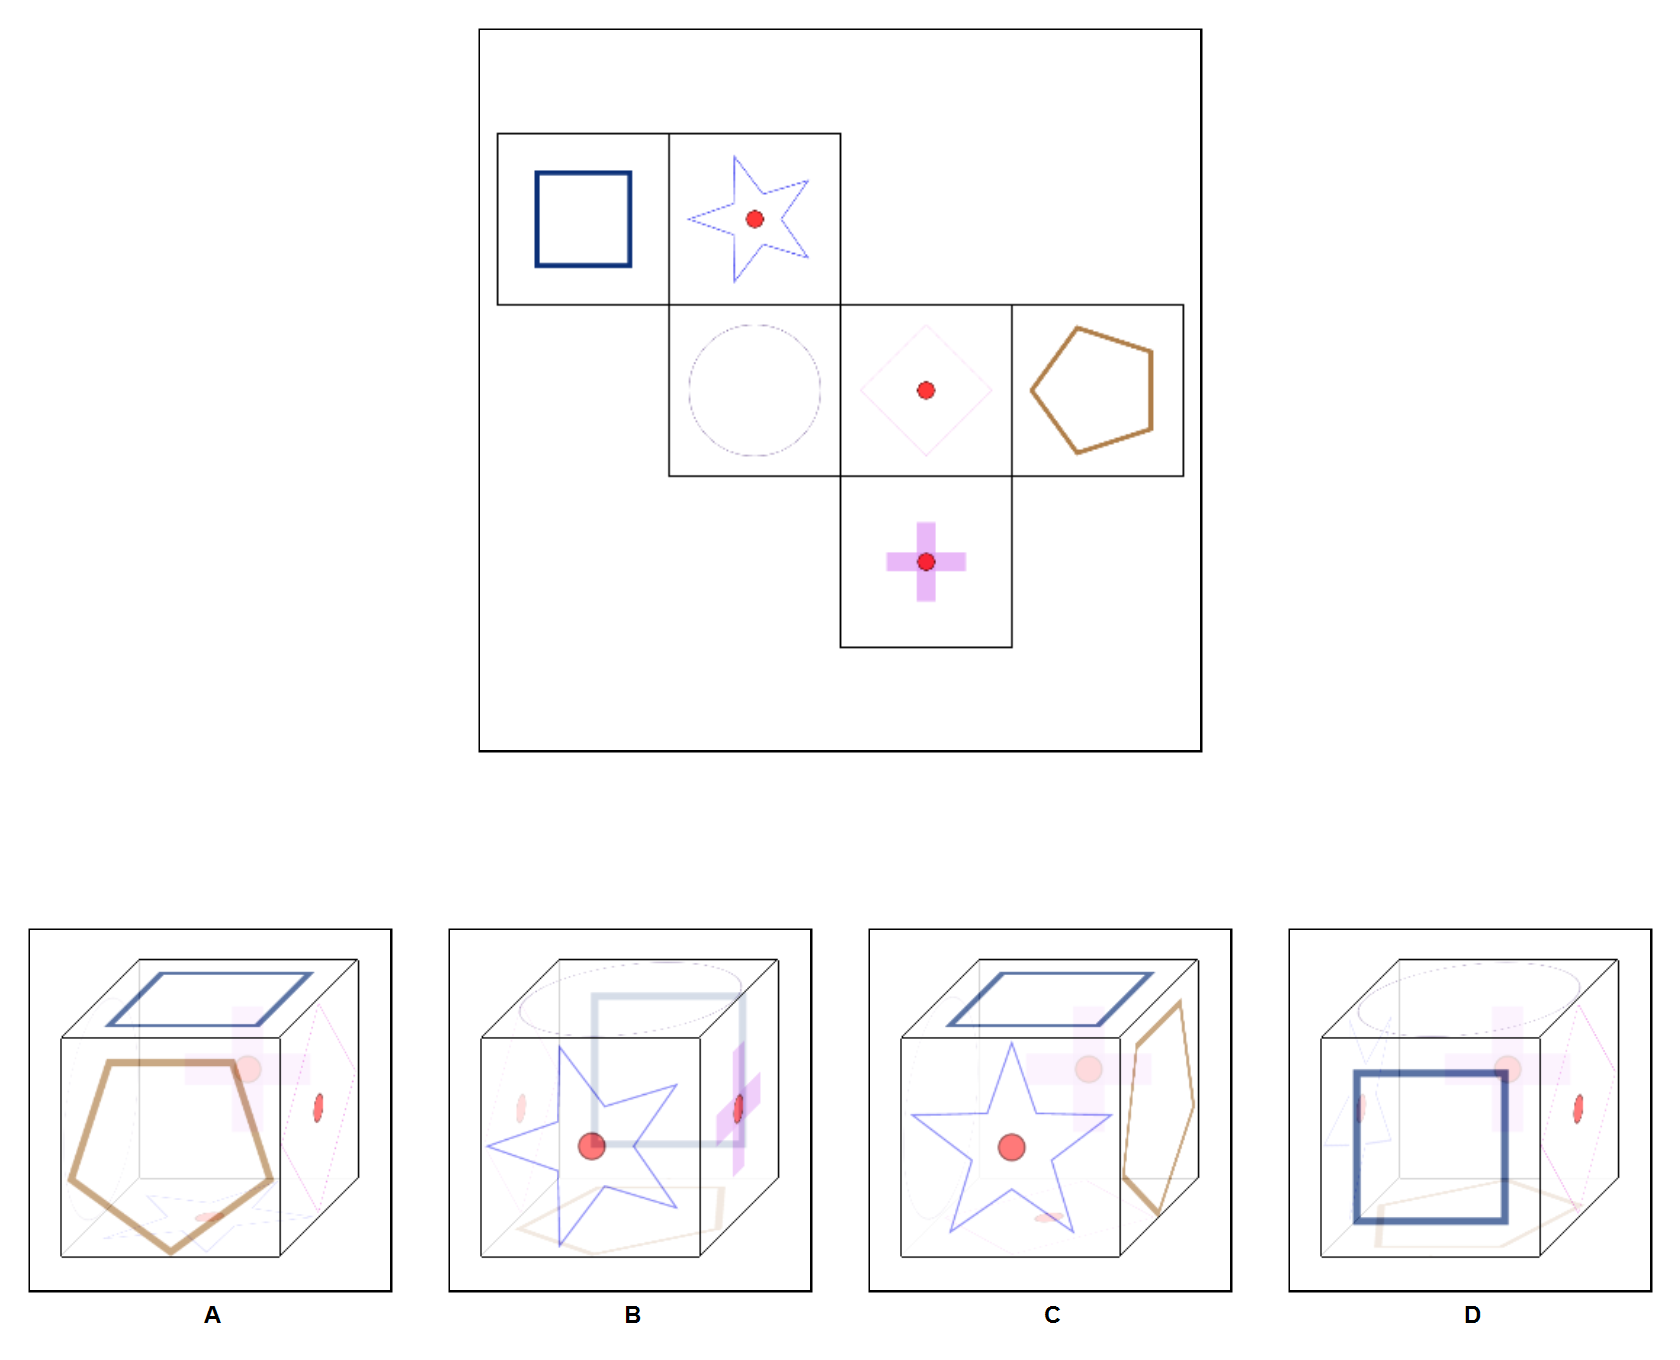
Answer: C